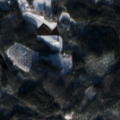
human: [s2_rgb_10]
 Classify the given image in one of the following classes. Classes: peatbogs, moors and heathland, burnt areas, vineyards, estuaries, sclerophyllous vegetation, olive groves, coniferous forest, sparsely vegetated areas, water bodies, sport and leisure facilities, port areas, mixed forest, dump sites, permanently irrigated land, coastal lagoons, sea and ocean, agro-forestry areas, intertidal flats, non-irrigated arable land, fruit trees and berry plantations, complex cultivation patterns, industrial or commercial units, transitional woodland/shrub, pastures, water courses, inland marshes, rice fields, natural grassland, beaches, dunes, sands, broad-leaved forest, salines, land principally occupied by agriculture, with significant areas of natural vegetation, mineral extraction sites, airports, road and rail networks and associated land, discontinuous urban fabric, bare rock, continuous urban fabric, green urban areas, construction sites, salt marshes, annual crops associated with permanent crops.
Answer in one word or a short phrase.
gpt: land principally occupied by agriculture, with significant areas of natural vegetation, coniferous forest, mixed forest, transitional woodland/shrub